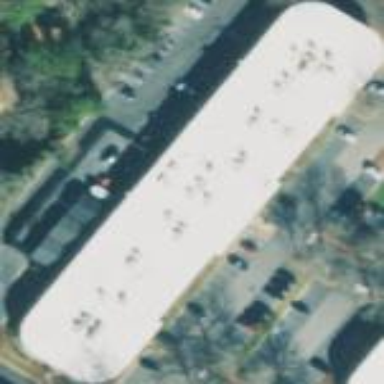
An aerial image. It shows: Office building.